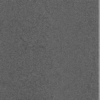
Label: dusty